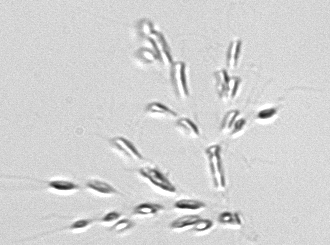
Label: Dinobryon